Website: bh-photo
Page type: customer-info-address
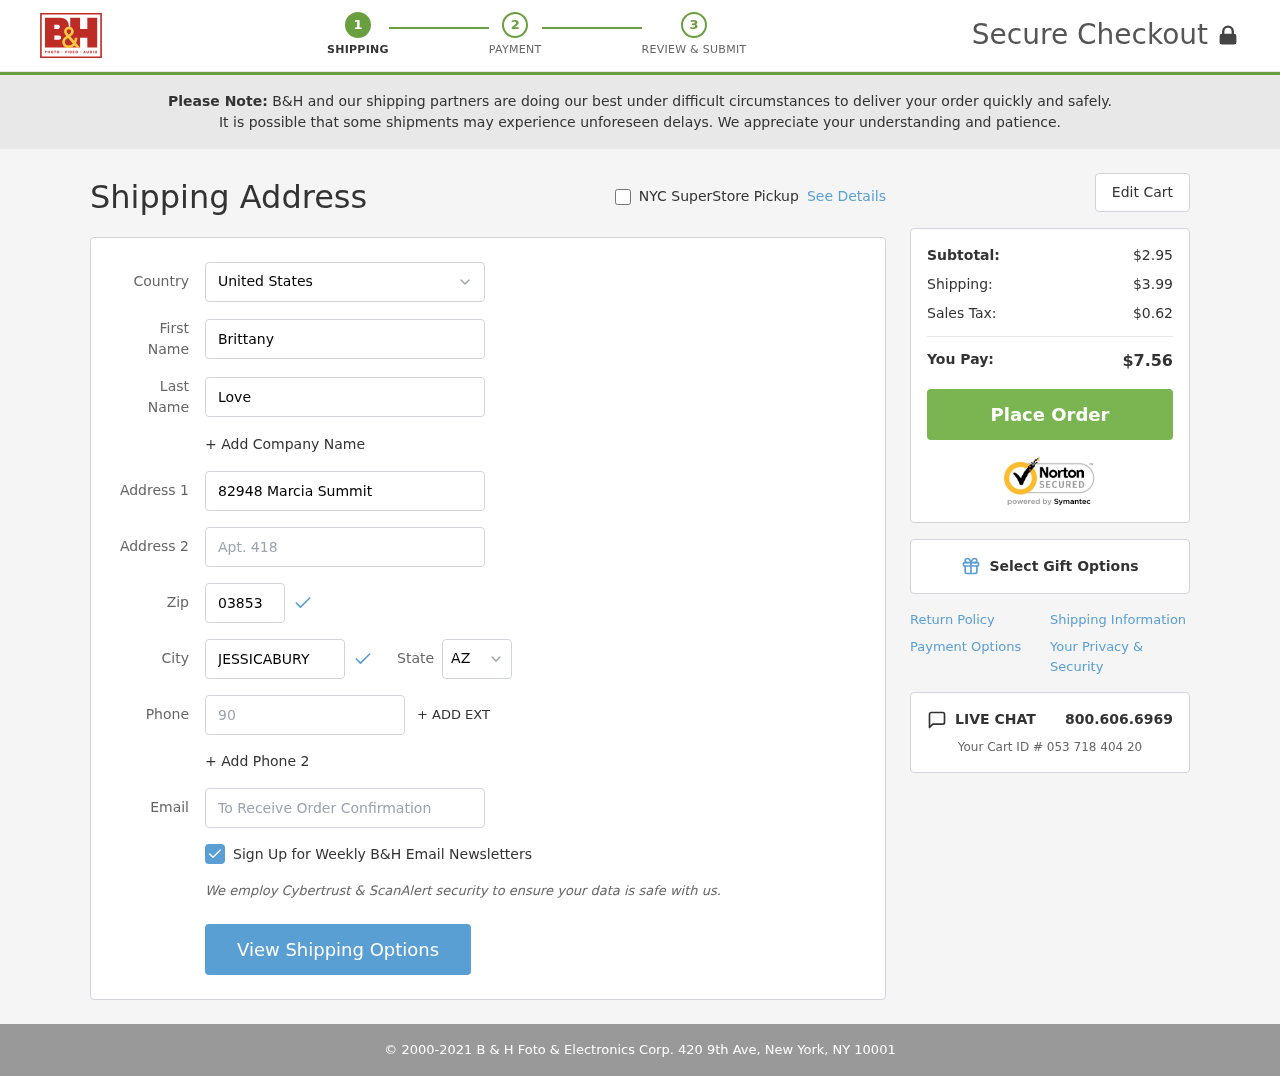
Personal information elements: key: PII_CITY
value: Jessicabury
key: PII_COUNTRY
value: United States
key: PII_EMAIL
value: blove@yahoo.com
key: PII_FIRSTNAME
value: Brittany
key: PII_LASTNAME
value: Love
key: PII_PHONE
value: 9042083625
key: PII_POSTCODE
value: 03853
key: PII_STATE_ABBR
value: AZ
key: PII_STREET
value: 82948 Marcia Summit
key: PII_STREET2
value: Apt. 418
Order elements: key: ORDER_SUBTOTAL
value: $2.95
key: ORDER_SHIPPING_COST
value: $3.99
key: ORDER_TAX
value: $0.62
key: ORDER_TOTAL
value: $7.56
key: ORDER_ID
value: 053 718 404 20